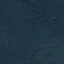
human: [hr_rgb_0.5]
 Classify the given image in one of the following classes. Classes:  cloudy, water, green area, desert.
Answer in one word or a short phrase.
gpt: green area